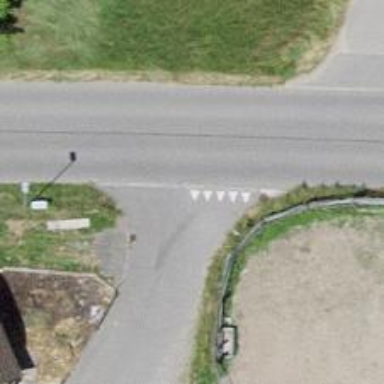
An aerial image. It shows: Road with "give way" sign.